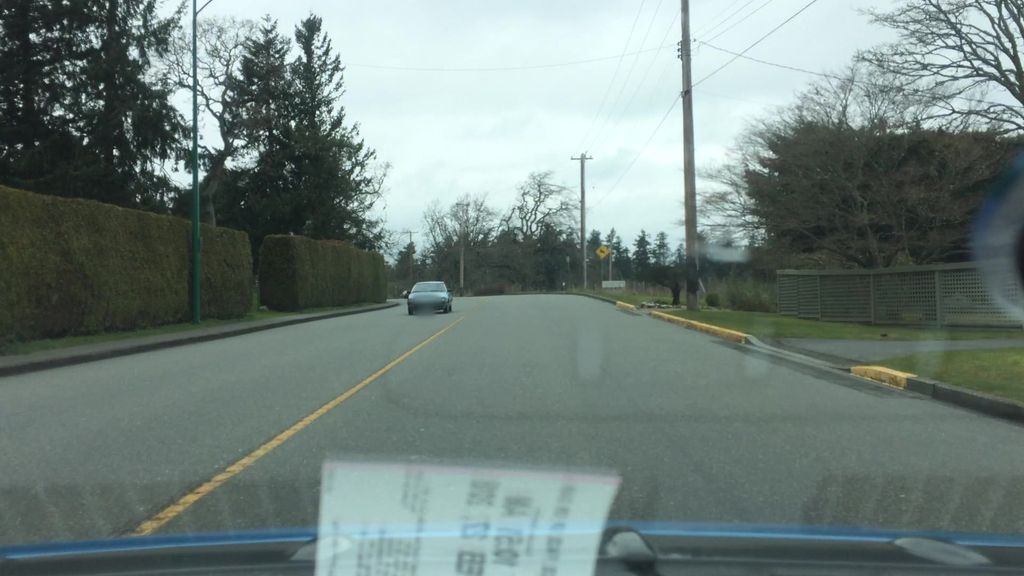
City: victoria